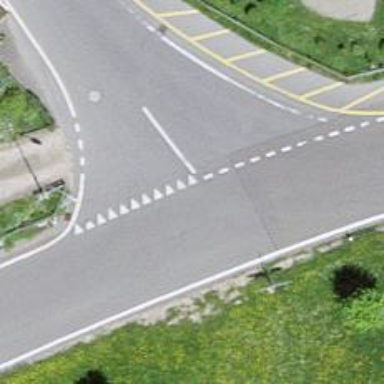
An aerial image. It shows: Road with "give way" sign.